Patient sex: M
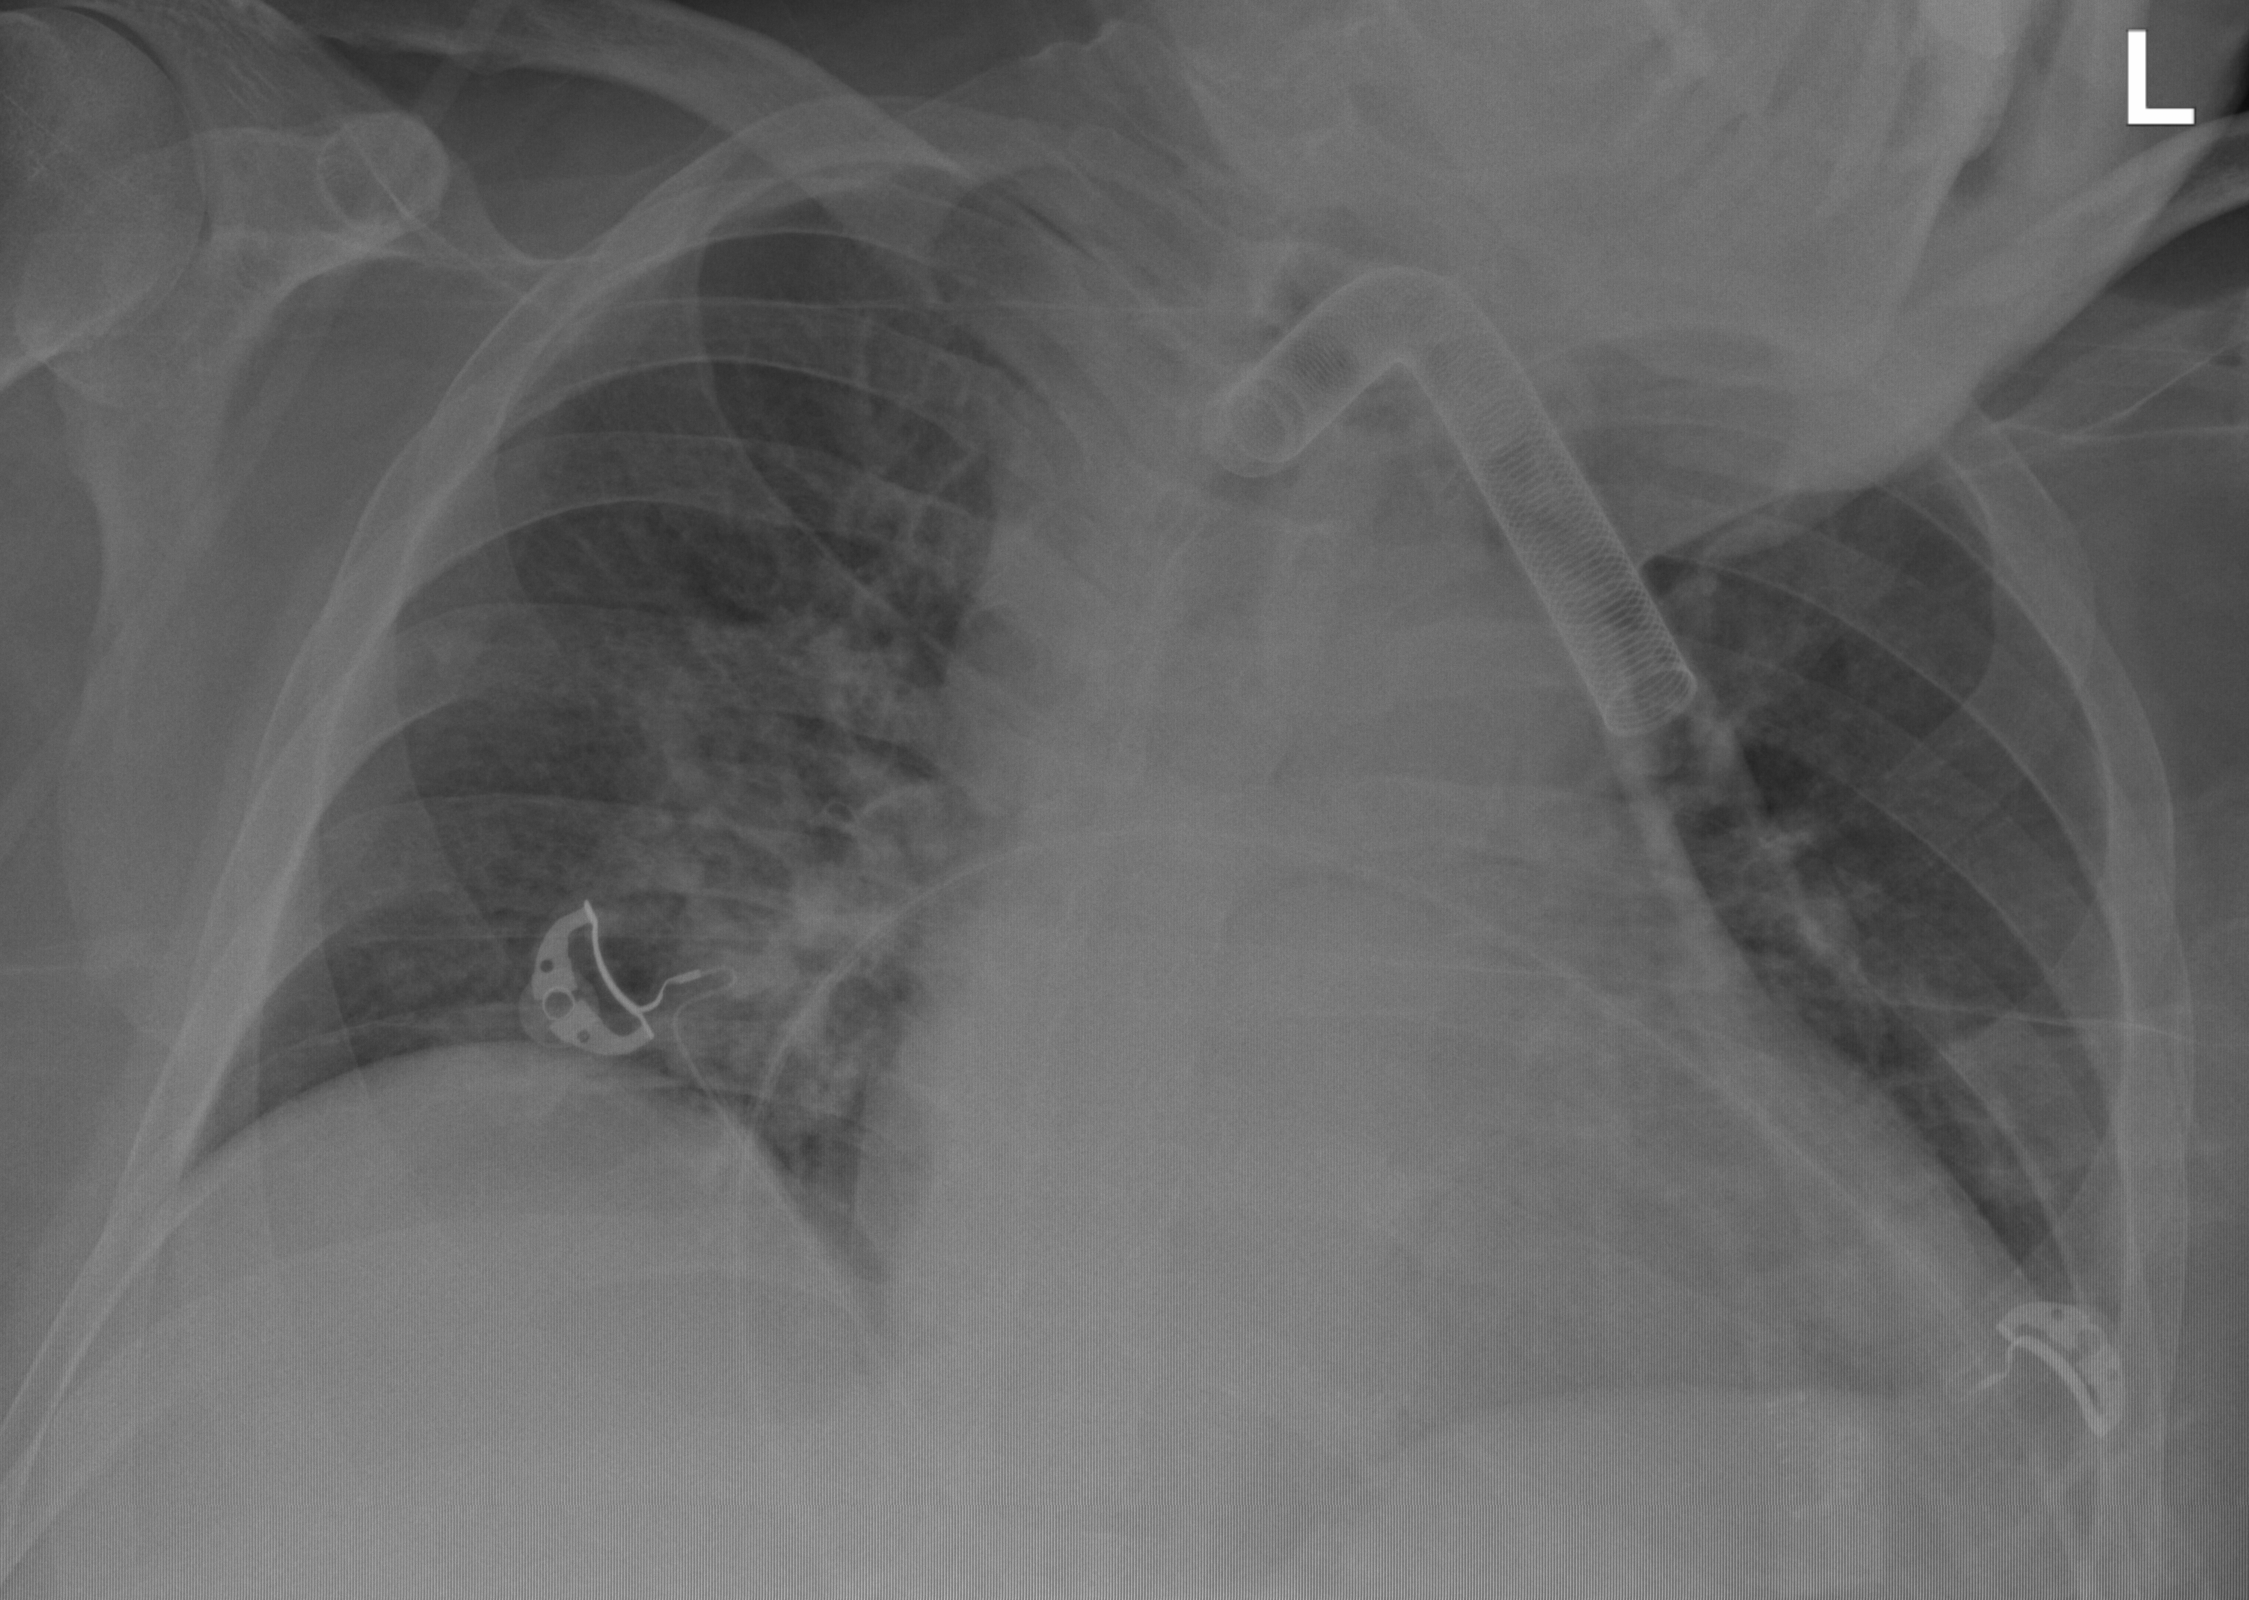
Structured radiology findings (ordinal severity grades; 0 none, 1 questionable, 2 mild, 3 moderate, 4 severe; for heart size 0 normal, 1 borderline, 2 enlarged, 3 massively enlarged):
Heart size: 2
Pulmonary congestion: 2
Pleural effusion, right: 0
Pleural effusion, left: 0
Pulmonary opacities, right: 1
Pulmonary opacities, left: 0
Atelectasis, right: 0
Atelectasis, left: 0